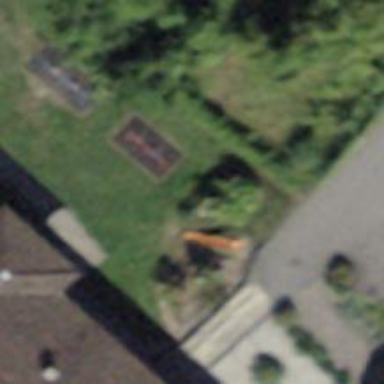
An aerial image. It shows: Playground featuring zipwire.